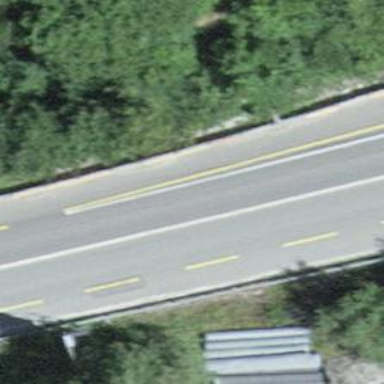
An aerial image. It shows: Primary road with asphalt surface and designated cycle lane.